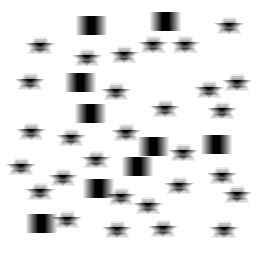
Squares: 9
Triangles: 0
Stars: 29
Total shapes: 38